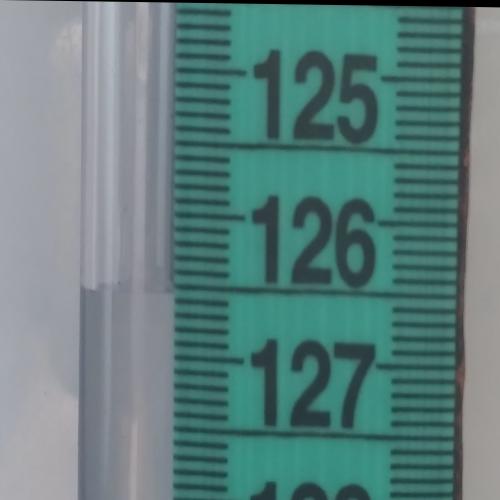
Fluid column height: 126.5 cm